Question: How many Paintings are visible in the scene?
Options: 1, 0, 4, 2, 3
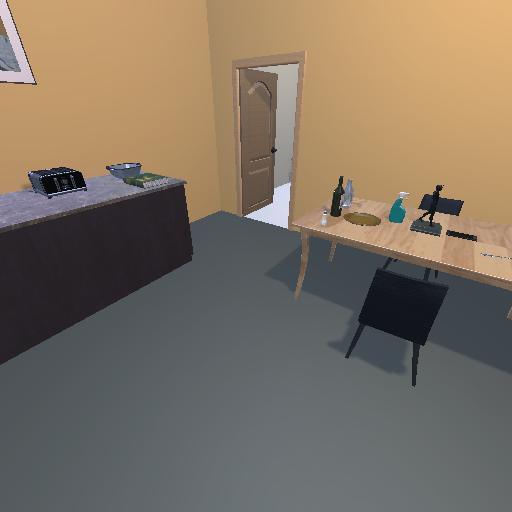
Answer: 1